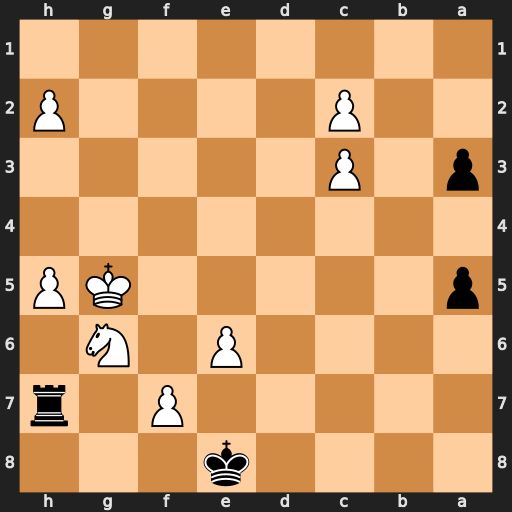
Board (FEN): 4k3/5P1r/4P1N1/p5KP/8/p1P5/2P4P/8
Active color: b
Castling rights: -
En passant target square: -
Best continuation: Rxf7 exf7+ Kxf7 h6 Kg8 Ne5 Kh7